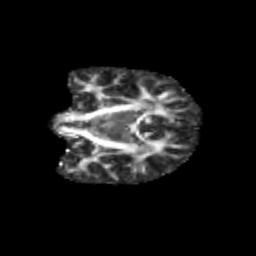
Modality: FA
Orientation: coronal
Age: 11
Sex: female
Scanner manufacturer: siemens
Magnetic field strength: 3 T
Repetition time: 3.8 s
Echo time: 0.07 s